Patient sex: M
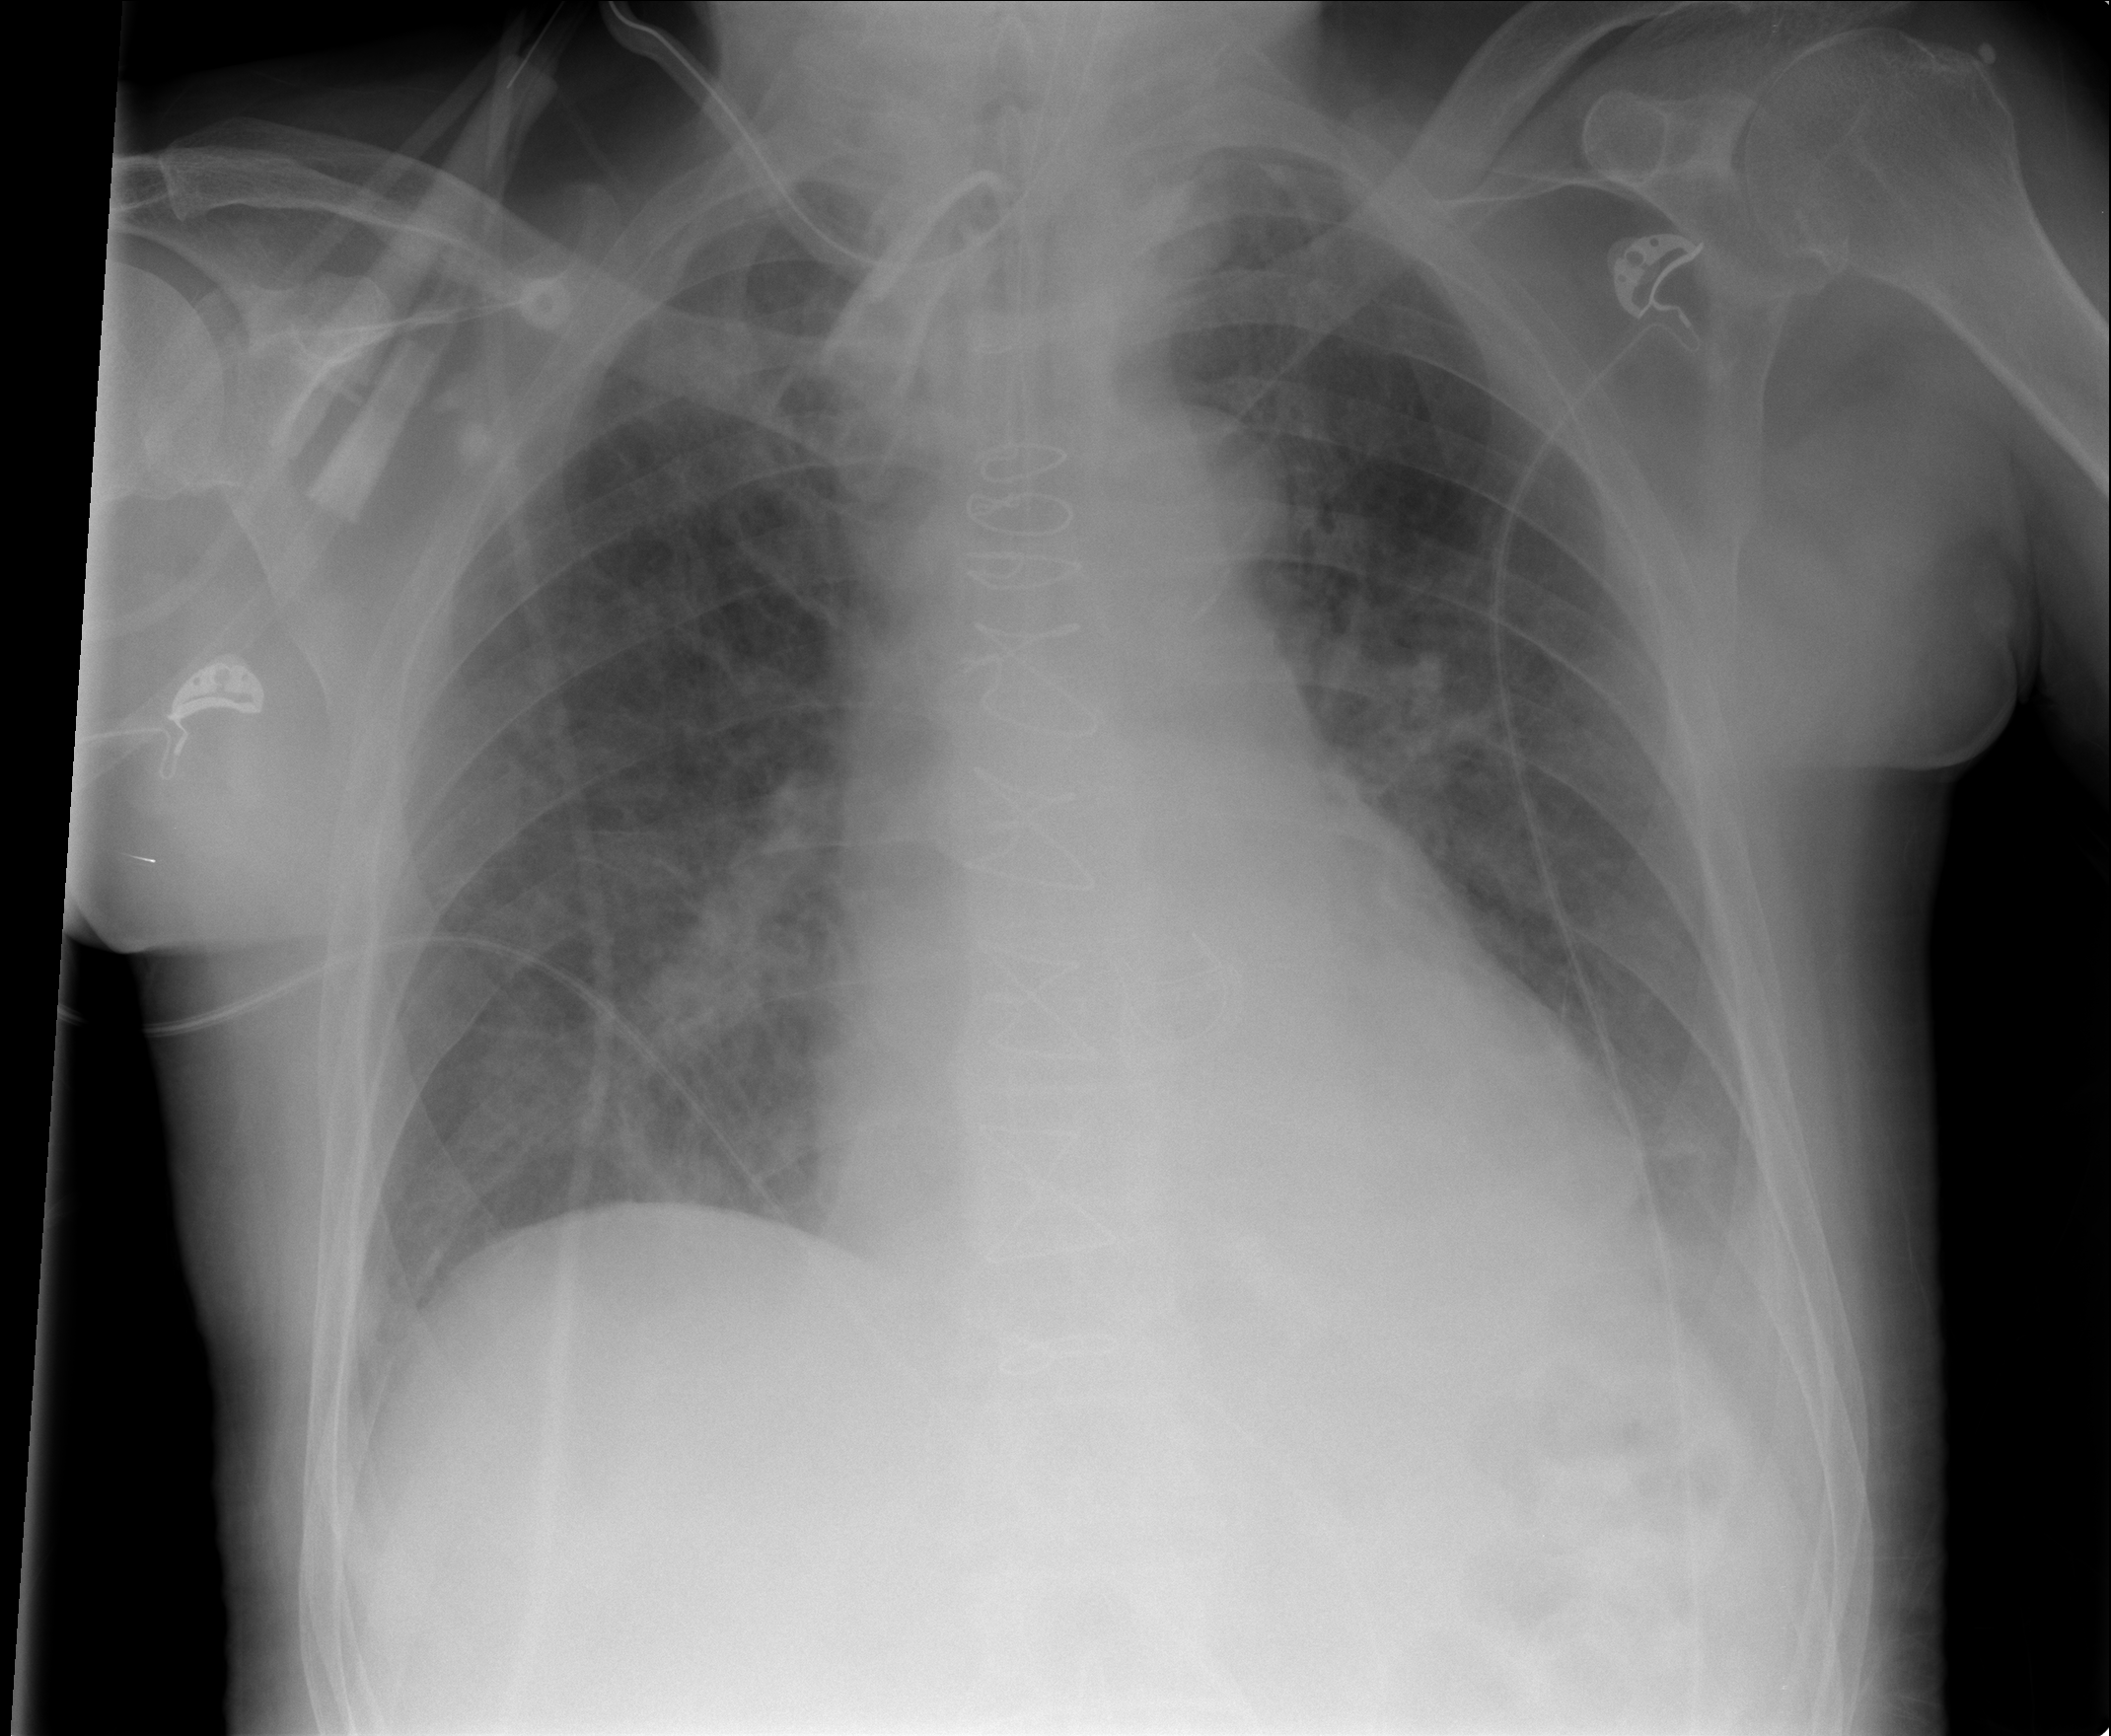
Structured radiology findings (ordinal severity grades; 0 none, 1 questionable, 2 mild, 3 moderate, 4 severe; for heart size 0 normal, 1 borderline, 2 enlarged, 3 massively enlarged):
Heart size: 2
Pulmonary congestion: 2
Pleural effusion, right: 0
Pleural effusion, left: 1
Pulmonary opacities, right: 1
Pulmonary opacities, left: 0
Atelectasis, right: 0
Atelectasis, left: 2